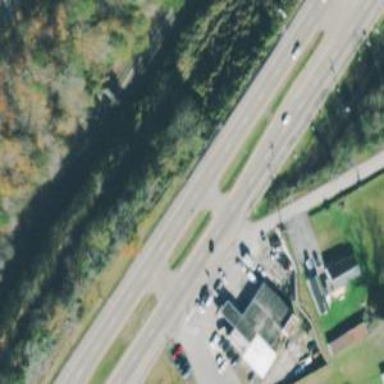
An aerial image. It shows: Trunk link highway.